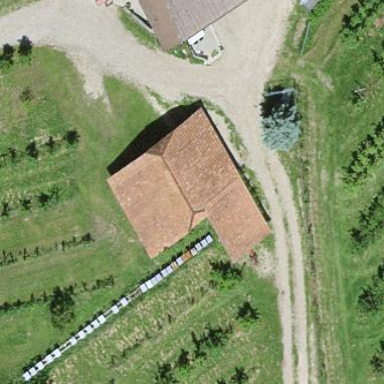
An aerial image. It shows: Rural barn.